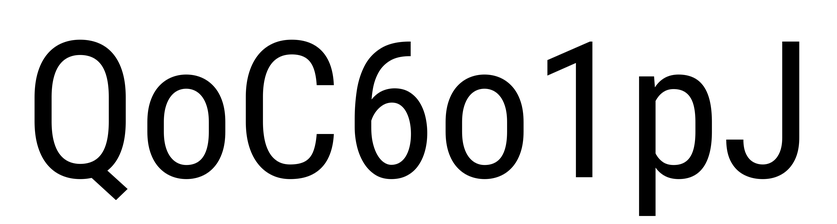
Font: Roboto_Condensed_Regular